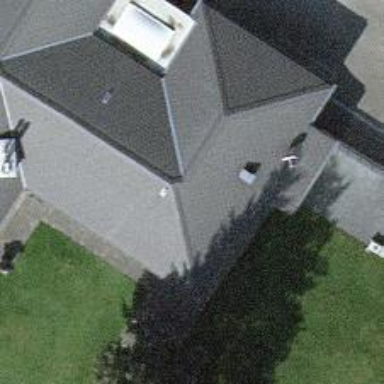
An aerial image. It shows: Building with ridge on the roof.